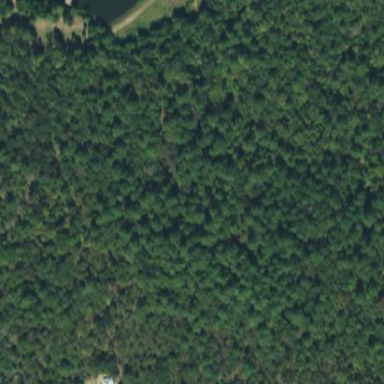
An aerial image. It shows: Evergreen needle-leaved forest.